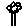
Label: flower